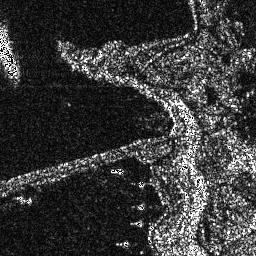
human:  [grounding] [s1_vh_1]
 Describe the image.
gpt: In the satellite image, there is  <ref>1 medium ship </ref> <box>[[0, 10, 8, 32, 0]]</box> located at top left.